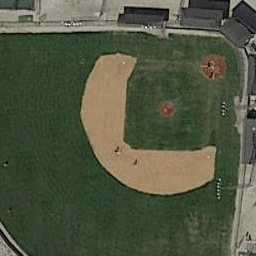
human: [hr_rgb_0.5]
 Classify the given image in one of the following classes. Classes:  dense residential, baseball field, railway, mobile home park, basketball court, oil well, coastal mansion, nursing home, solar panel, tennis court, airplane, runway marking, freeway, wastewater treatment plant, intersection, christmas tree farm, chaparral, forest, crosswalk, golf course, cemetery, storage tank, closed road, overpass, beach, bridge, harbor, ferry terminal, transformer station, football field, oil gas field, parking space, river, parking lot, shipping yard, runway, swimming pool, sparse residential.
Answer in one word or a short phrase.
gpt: baseball field